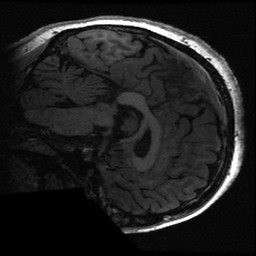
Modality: T1w
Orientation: sagittal
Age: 29
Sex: female